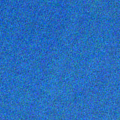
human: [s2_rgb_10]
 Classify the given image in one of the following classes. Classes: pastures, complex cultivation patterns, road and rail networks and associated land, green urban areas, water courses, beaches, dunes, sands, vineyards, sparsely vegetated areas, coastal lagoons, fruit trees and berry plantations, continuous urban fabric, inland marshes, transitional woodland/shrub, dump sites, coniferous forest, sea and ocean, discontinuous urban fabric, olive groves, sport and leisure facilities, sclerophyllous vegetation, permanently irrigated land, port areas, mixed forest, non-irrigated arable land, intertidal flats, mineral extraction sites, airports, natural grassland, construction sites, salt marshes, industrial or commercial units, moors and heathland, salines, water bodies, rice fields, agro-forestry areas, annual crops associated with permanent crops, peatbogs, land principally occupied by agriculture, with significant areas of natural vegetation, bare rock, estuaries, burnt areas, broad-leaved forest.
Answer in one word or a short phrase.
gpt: sea and ocean